Question: This my first time using this website for help. I'm having trouble creating a tic-tac-toe board whose size is determined by the user inputting the rows and columns. The output is supposed to look like this.

I appreciate any who can help me with this problem.
'''
void drawBoard(int rows, int columns)
{
char board[rows][columns];
for(int i = 0; i < rows; i++)
{
cout << "|";
for(int j = 0; j < columns; j++)
{
cout << " --- ";
}
cout << endl;
}
}
'''
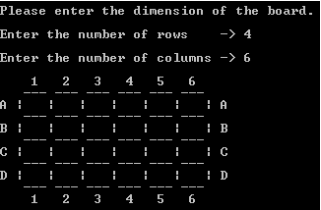
Answer: There are many ways to do this and this probably isn't the best approach but it gets the job done. You could have a helper function to print the dashed lines in between your rows, then another helper function to print the number headers for each column. The rows can be labeled like Olaf says, using ascii 'A' plus your offset.
'''
void printLines(int columns)
{
cout << " ";
for(int i = 0; i < columns; i++)
{
cout << " ---";
}
cout << endl;
}
void printNumbers(int columns)
{
cout << " ";
for(int i = 0; i < columns; i++)
{
cout << " " << i+1 << " ";
}
cout << endl;
}
void drawBoard(int rows, int columns)
{
printNumbers(columns);
printLines(columns);
for(int i = 0; i < rows; i++)
{
cout << " " << char('A'+i);
for(int j = 0; j < columns; j++)
{
cout << " | ";
}
cout << " | " << char('A'+i) << endl;
printLines(columns);
}
printNumbers(columns);
}
'''